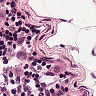
Metastatic tissue present: no